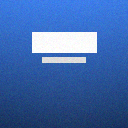
Screen state: on